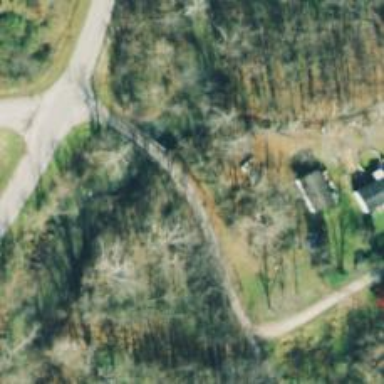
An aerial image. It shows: Residential road.